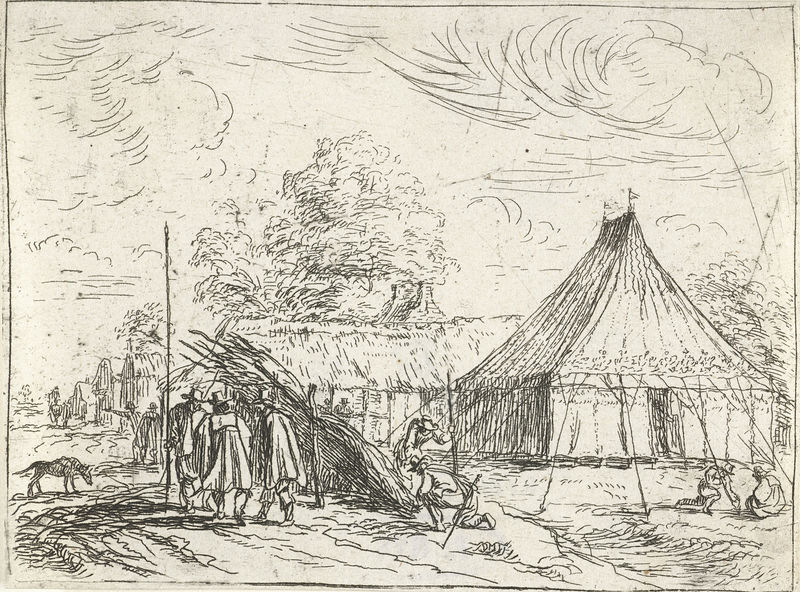
Titel: Soldaten bij een tent
Künstler: Robert van den Hoecke
Standort: Amsterdam
Institution: Rijksmuseum
Schlagwörter: hat, men, people, soldier, sword, white, black, country, picture, wood, cloud, clouds, man, sky, tree, building, house, houses, roof, roofs, street, sun, trees, village, drawing, black and white, coat, cartoon, coats, dog, dogs, hats, illustration, monochrome, sketch, battle, pen, rope, wind, flag, fence, ink, buildings, walk, art, pencil, rooves, hut, animal, bush, horse, tent, travel, simple, work, humans, land, structure, indian, camp, workers, windy, drying, pike, homes, pilgrims, circus, pull, campsite, build, colonists, thatch, thatched, setup, construct, parude, sinopia, 800, capportto, stakes, erecting, raising